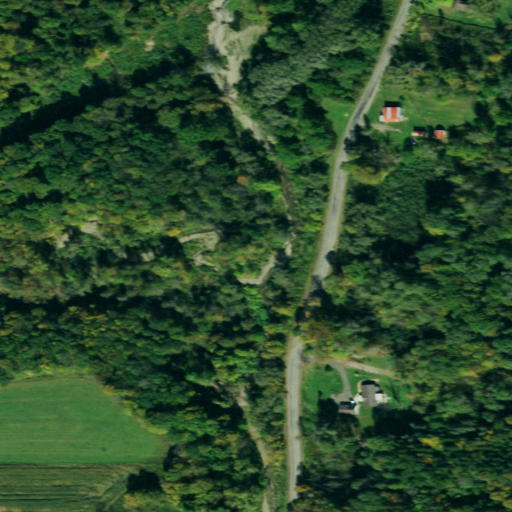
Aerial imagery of valley in New York named Waite Hollow containing deciduous forest, mixed forest, open development, pasture, evergreen forest, low intensity development, and medium intensity development